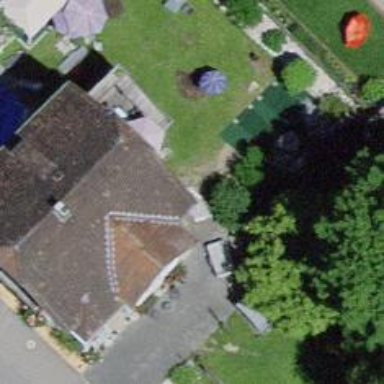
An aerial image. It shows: House with half-hipped roof made of roof tiles.